Question: Currently I'm implementing a Screen indicating wheater a module is not existing or still in development.

The Back Button has the following code:
'''
regionNavigationService.Journal.GoBack();
'''
This is working as expected. But the user is not coming from the 'Home' Screen.
Example: User is coming from Settings Screen => The text should display "Back to Settings Screen"
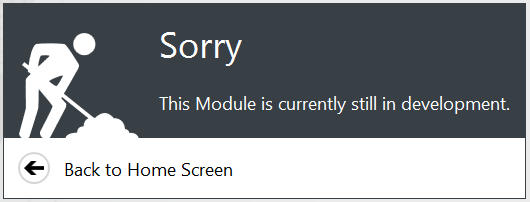
Answer: Assuming the view name you are looking for is when you do new Uri("Main", UriKind.Relative) that you would want the word Main as the view name.
The forward and backward stacks in the RegionNavigationJournal are private. You could use reflection to get access to it.
'''
var journal = regionNavigationService.Journal as RegionNavigationJournal;
if (journal != null)
{
var stack =
(Stack<IRegionNavigationJournalEntry>)
typeof (RegionNavigationJournal).GetField("backStack",
BindingFlags.NonPublic | BindingFlags.Instance)
.GetValue(journal);
var name = stack.Peek().Uri.OriginalString;
}
'''
Or a better way is to implement your own IRegionNavigationJournal that is a wrapper around it. This is using Unity to constructor inject the default RegionNavigationJournal if using MEF you might need to put the ImportingConstructorAttribute on it.
'''
public class RegionNavigationJournalWrapper : IRegionNavigationJournal
{
private readonly IRegionNavigationJournal _regionNavigationJournal;
private readonly Stack<Uri> _backStack = new Stack<Uri>();
// Constructor inject prism default RegionNavigationJournal to wrap
public RegionNavigationJournalWrapper(RegionNavigationJournal regionNavigationJournal)
{
_regionNavigationJournal = regionNavigationJournal;
}
public string PreviousViewName
{
get
{
if (_backStack.Count > 0)
{
return _backStack.Peek().OriginalString;
}
return String.Empty;
}
}
public bool CanGoBack
{
get { return _regionNavigationJournal.CanGoBack; }
}
public bool CanGoForward
{
get { return _regionNavigationJournal.CanGoForward; }
}
public void Clear()
{
_backStack.Clear();
_regionNavigationJournal.Clear();
}
public IRegionNavigationJournalEntry CurrentEntry
{
get { return _regionNavigationJournal.CurrentEntry; }
}
public void GoBack()
{
// Save current entry
var currentEntry = CurrentEntry;
// try and go back
_regionNavigationJournal.GoBack();
// if currententry isn't equal to previous entry then we moved back
if (CurrentEntry != currentEntry)
{
_backStack.Pop();
}
}
public void GoForward()
{
// Save current entry
var currentEntry = CurrentEntry;
// try and go forward
_regionNavigationJournal.GoForward();
// if currententry isn't equal to previous entry then we moved forward
if (currentEntry != null && CurrentEntry != currentEntry)
{
_backStack.Push(currentEntry.Uri);
}
}
public INavigateAsync NavigationTarget
{
get { return _regionNavigationJournal.NavigationTarget; }
set { _regionNavigationJournal.NavigationTarget = value; }
}
public void RecordNavigation(IRegionNavigationJournalEntry entry)
{
var currentEntry = CurrentEntry;
_regionNavigationJournal.RecordNavigation(entry);
// if currententry isn't equal to previous entry then we moved forward
if (currentEntry != null && CurrentEntry == entry)
{
_backStack.Push(currentEntry.Uri);
}
}
}
'''
If using unity in your Prism Bootstrapper you will need to replace the default registration of the IRegionNavigationJournal
'''
protected override void ConfigureContainer()
{
this.RegisterTypeIfMissing(typeof(IRegionNavigationJournal), typeof(RegionNavigationJournalWrapper), false);
base.ConfigureContainer();
}
'''
If using MEF you will need to put the ExportAttribute on top of the RegionNavigationJournalWrapper
'''
[Export(typeof(IRegionNavigationJournal))]
'''
You can see <URL> for more information on replacing their default implementation with your own. Once you have the wrapper you will still need to cast it as RegionNavigationJournalWrapper to get access to the PreviousViewName so still not perfect or create an interface that RegionNavigationJournalWrapper also implements to cast to that to get you access to the PreviousViewName